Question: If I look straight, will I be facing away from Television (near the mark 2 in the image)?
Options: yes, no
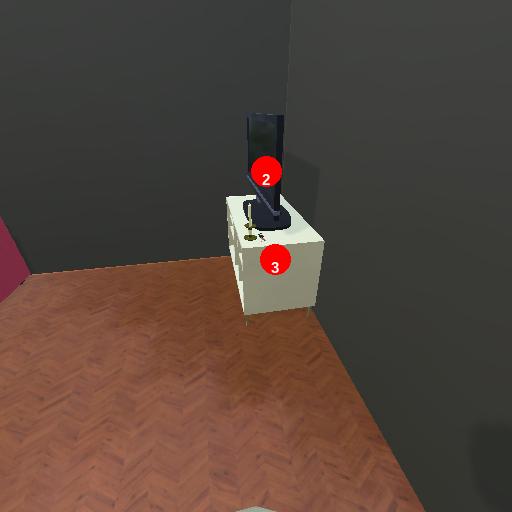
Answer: yes